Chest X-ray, PA view. Patient: 58 years old, sex F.
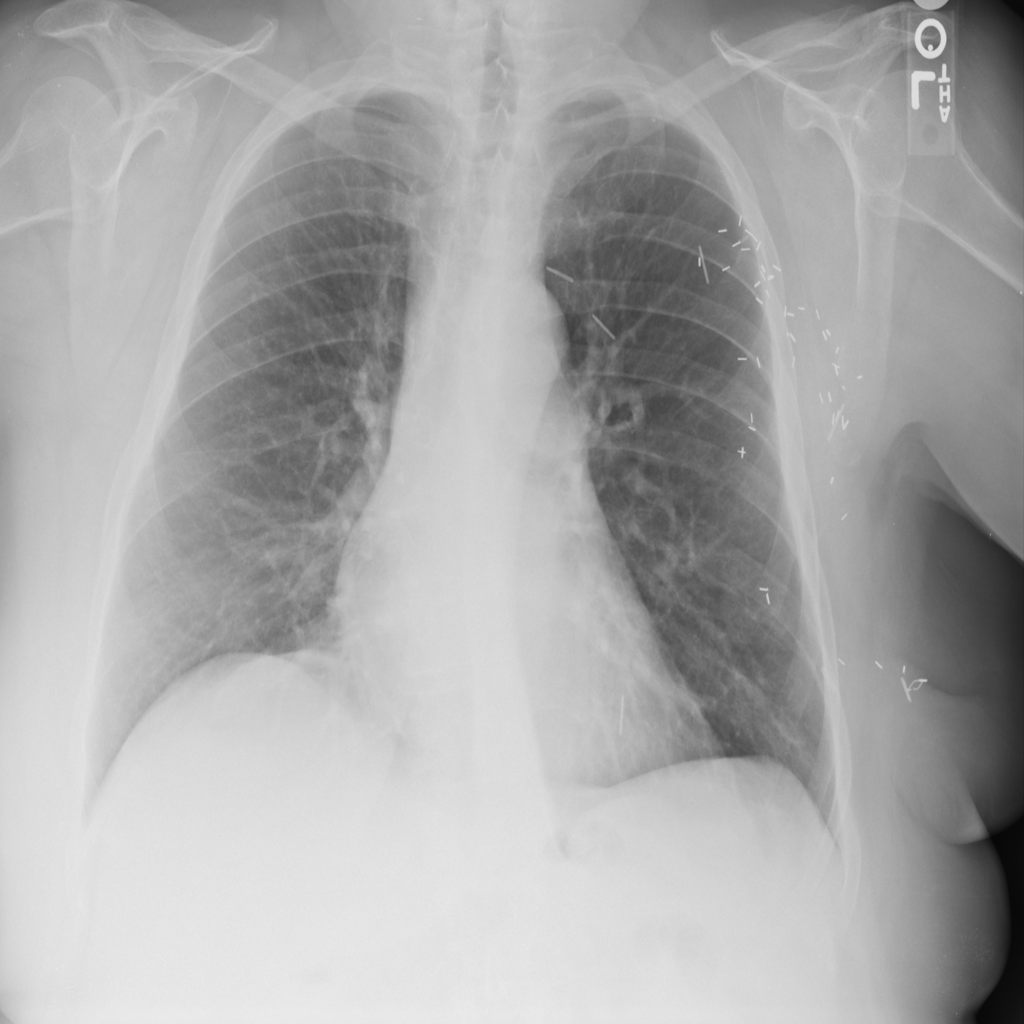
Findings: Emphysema